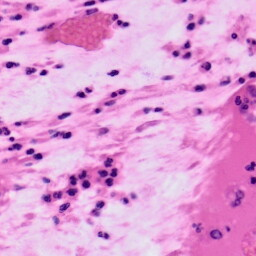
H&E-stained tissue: Colon